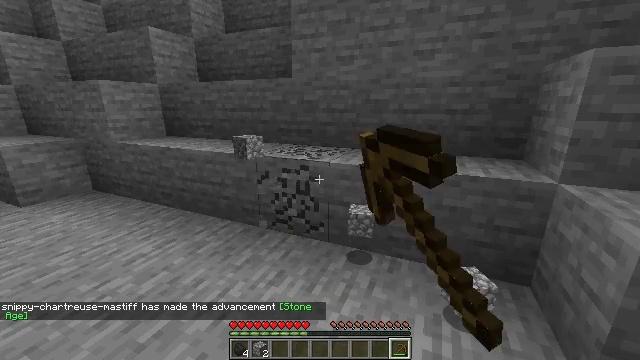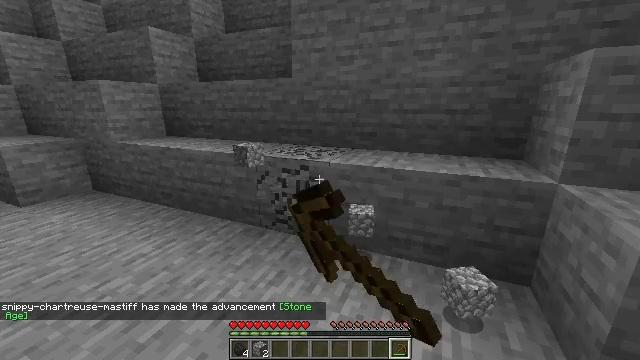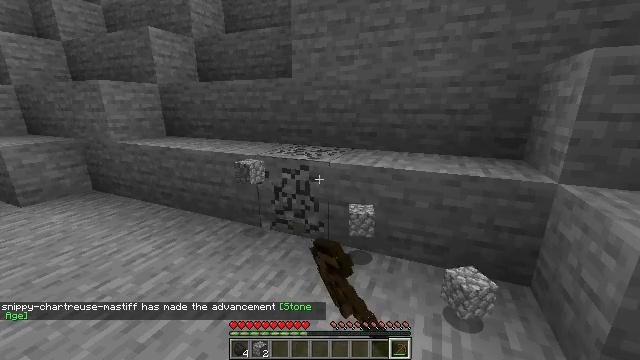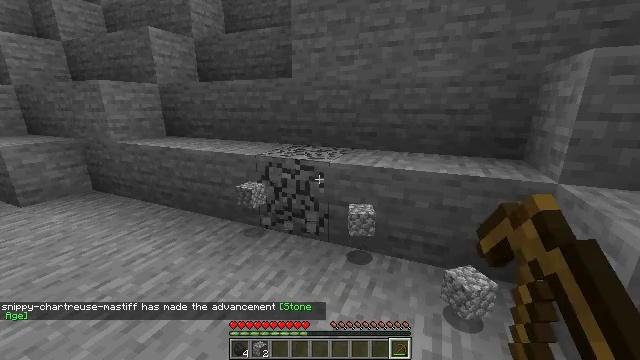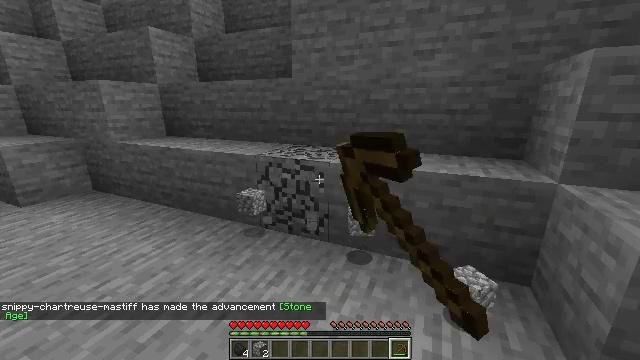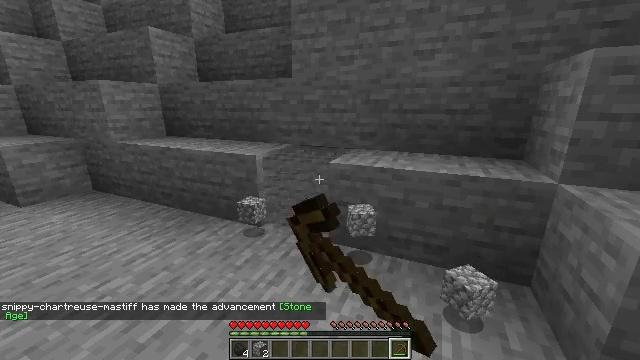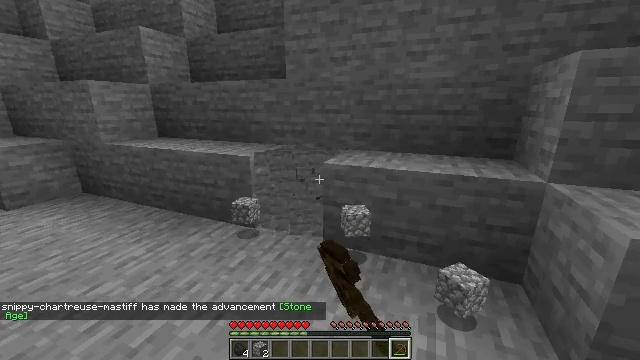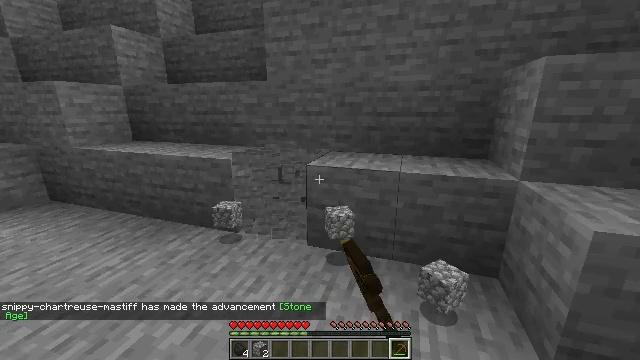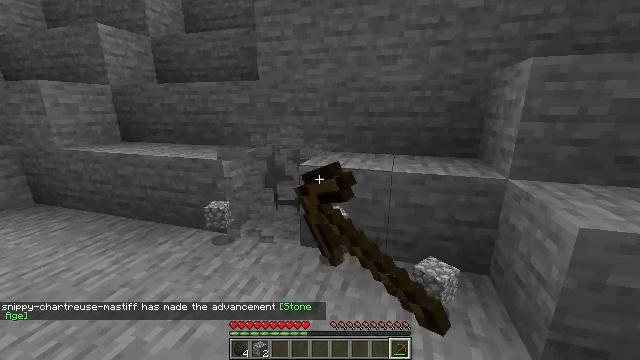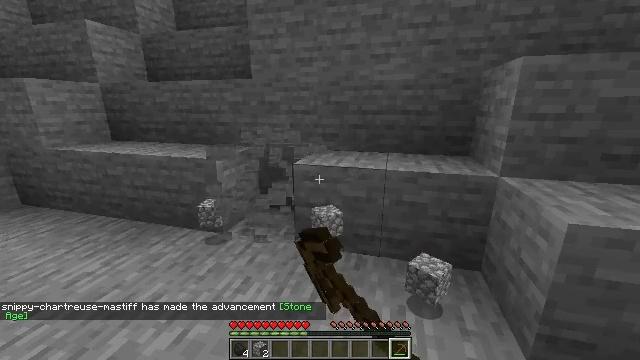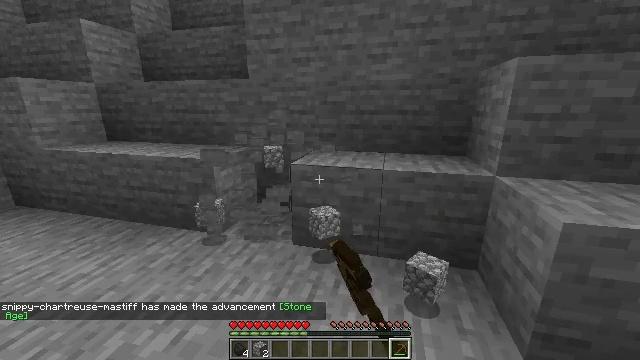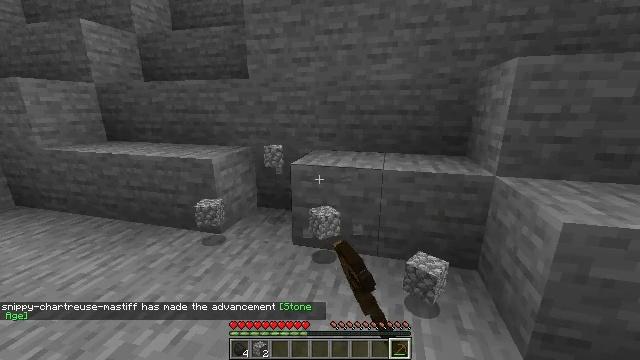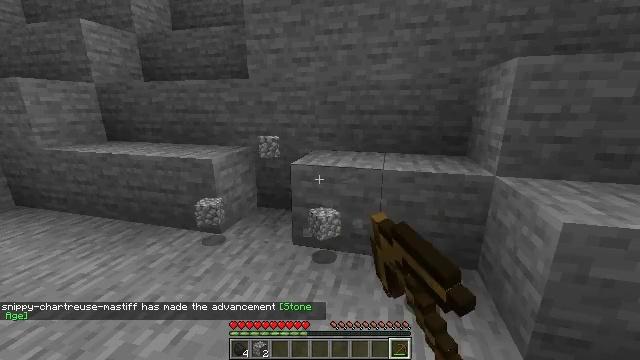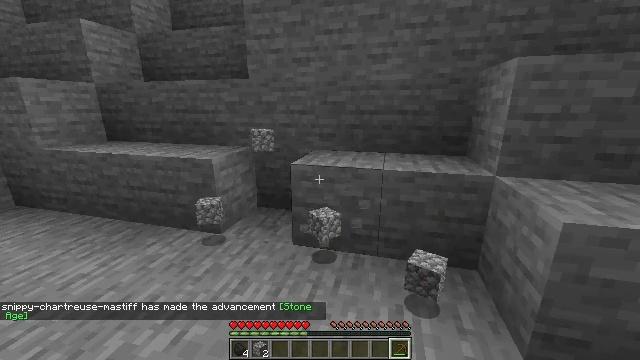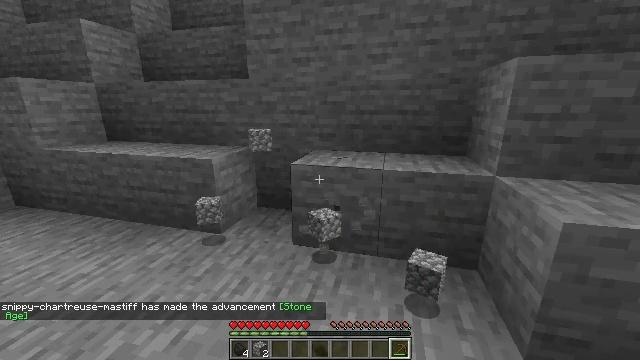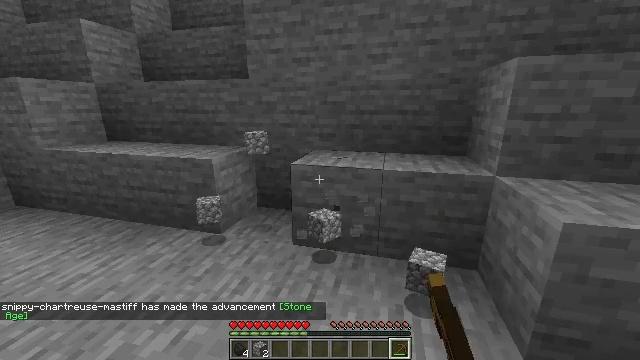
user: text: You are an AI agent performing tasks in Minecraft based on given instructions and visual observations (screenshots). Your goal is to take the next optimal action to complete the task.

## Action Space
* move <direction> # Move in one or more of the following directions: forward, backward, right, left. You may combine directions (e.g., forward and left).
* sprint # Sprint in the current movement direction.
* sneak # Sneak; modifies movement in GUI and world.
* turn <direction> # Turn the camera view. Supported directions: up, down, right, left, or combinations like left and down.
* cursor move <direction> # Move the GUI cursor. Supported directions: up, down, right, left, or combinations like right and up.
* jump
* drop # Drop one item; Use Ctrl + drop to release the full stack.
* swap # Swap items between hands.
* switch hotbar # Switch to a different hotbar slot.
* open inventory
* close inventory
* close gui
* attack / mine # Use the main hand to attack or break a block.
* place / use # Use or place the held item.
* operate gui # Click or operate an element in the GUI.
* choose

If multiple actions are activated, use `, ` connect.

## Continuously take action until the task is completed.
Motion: motion action
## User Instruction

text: Break the stone block.
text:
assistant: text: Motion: attack / mine
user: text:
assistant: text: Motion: attack / mine
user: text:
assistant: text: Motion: attack / mine
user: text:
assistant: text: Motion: attack / mine
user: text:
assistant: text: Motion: attack / mine
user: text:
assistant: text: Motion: turn right, attack / mine
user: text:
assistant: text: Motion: turn right, attack / mine
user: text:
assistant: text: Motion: turn right, attack / mine
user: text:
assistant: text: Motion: turn right, attack / mine
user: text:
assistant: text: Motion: attack / mine
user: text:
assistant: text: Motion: attack / mine
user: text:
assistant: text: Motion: attack / mine
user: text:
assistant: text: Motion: attack / mine
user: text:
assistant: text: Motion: attack / mine
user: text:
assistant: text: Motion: attack / mine
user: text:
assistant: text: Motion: attack / mine
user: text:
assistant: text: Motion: attack / mine
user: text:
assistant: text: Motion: attack / mine
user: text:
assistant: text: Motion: attack / mine
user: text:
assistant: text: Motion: attack / mine
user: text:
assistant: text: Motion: attack / mine
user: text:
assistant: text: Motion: attack / mine
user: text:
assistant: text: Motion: attack / mine
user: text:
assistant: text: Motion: attack / mine
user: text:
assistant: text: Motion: attack / mine
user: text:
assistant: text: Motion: attack / mine
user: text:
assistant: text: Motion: attack / mine
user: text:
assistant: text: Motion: attack / mine
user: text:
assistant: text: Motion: attack / mine
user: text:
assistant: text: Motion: attack / mine